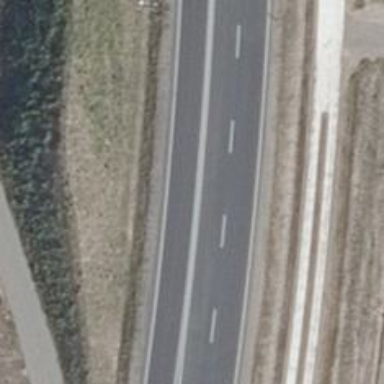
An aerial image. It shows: Asphalt road designated as primary highway with lane markings.